Current action and preconditions to check: trajectory_clear

Your task: For each precondition in the list above, predict whether it will hold at this action.

Consider the current scene as observed from the mobile robot's camera, and analyze the predicted future states of all dynamic agents (e.g., people, animals, vehicles, or any moving entities) within the NEXT SECOND.

IMPORTANT: Only answer "very likely" if you are absolutely certain—based on strong, clear evidence—that a dynamic agent will violate the precondition in the predicted future state. Do NOT answer "very likely" for unlikely, ambiguous, or low-probability risks.

Ask yourself for each precondition: Is there a high probability, with clear and convincing evidence, that the predicted future states of any dynamic agent will interfere with the predicted future state of the currently executing action within the NEXT SECOND, causing that precondition to fail?

Assess the risk level based on these predictions. Use "likely" or "very likely" if motions create a clear risk of interference.

Use "neutral" or "improbable" if agents are nearby but their predicted paths are clearly diverging or non-conflicting.

Failure Risk Categories: "very improbable", "improbable", "neutral", "likely", "very likely"

Answer Format: Output ONLY the probability_of_failure value from these categories: "very improbable", "improbable", "neutral", "likely", "very likely"

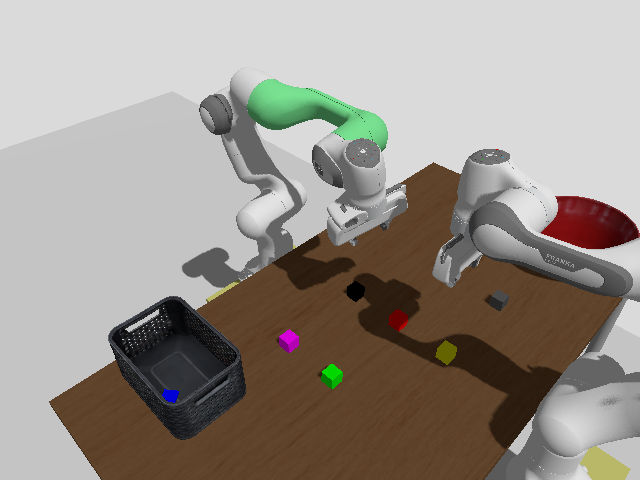

Answer: improbable